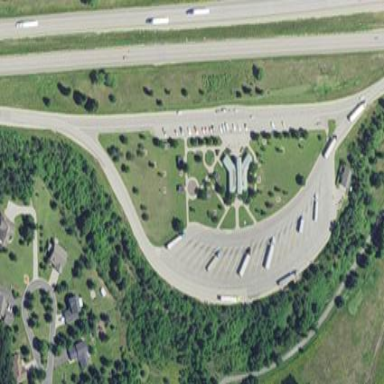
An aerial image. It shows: Rest area along the road.